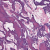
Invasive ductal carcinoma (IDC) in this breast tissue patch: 0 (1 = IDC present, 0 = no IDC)